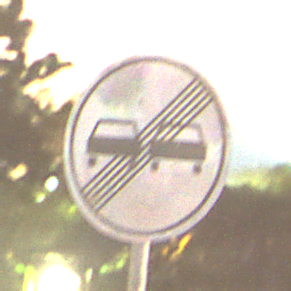
Verkehrszeichen: EndeUeberholverbot
Umgebung: Outdoor, Suburban
Tageszeit: Night
Wetter: Clear
Licht: Artificial
Jahreszeit: NotSpecified
Kontrast: MediumContrast